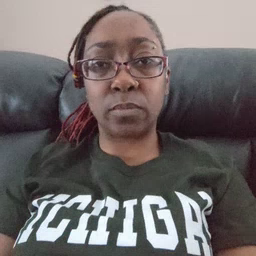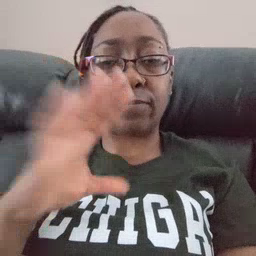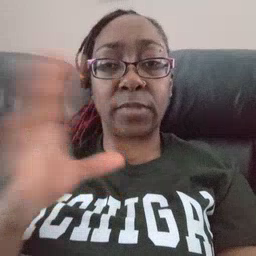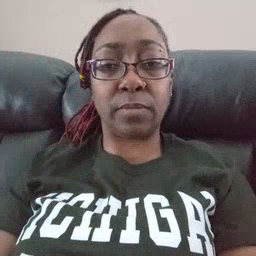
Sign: fine